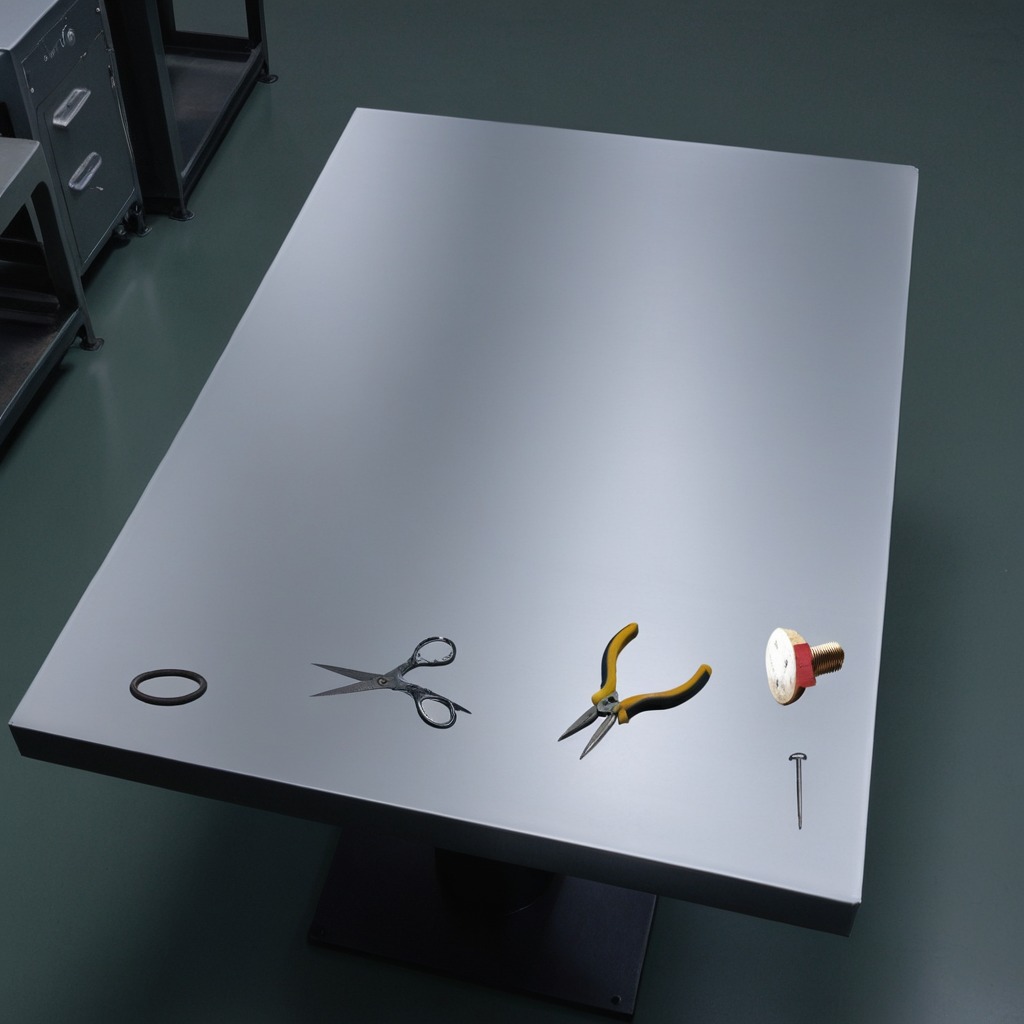
A rubber Oring, a metal machine screw, an iron nail, pliers, and a pair of scissors are lying on the tabletop.